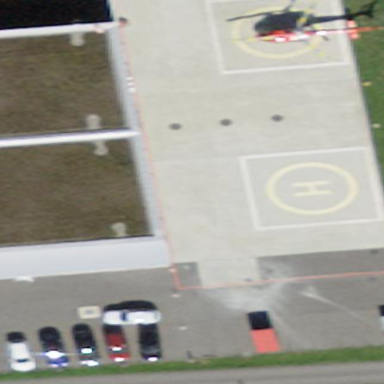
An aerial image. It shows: Image of helipad at airport.